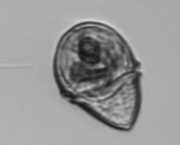
Label: Gyrodinium